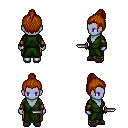
a pixel art fantasy rpg character, female body template, dark elf, purple skin, green robe, robe skirt, brunette short topknot hairstyle, leather bracers, gray slippers, dagger, four views (front, back, left, right), 2x2 character sprite sheet, small pixel art, hard edges, no anti-aliasing